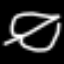
Label: leaf